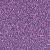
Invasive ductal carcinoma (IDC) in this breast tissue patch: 1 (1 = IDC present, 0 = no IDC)